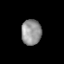
Tissue: lung
Cell type: Epithelial cells
Senescence score: 0.1737
Nuclear area (px): 497
Mean DAPI intensity: 149.575